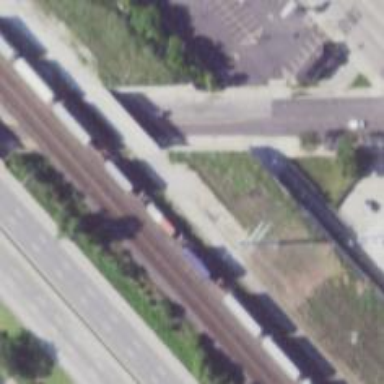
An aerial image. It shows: Railway siding with rails.